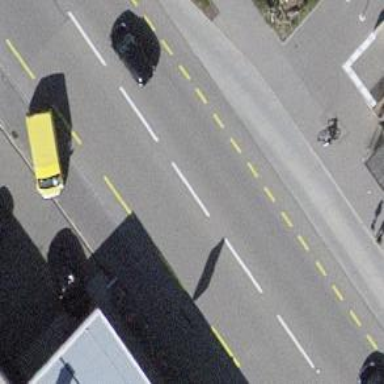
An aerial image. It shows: Bus stop with stop position for public transport.